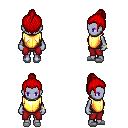
a pixel art fantasy rpg character, female body template, dark elf, purple skin, gold chest armor, red pants, red short topknot hairstyle, bracelets, white slippers, four views (front, back, left, right), 2x2 character sprite sheet, small pixel art, hard edges, no anti-aliasing